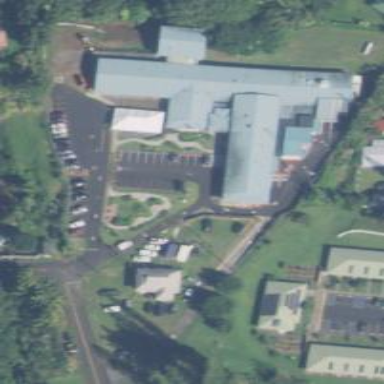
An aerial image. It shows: Healthcare facility identified as hospital.